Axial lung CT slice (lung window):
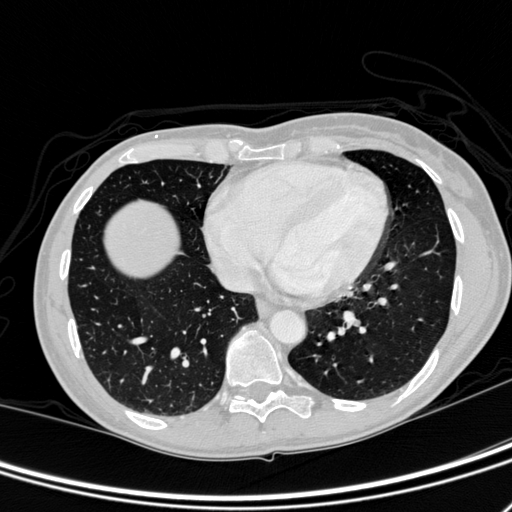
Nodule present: no